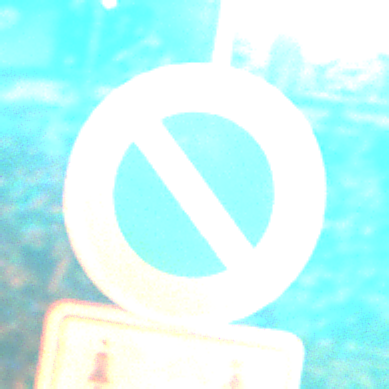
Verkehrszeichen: EingeschraenktesHalteverbot
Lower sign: CarsharingfahrzeugeFrei
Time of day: Night
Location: Outdoor (Urban)
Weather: PartlyCloudy
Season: NotSpecified
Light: Artificial